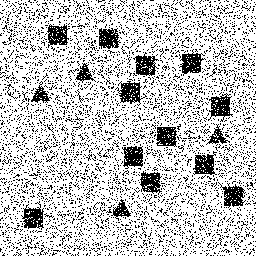
Squares: 12
Triangles: 4
Stars: 0
Total shapes: 16